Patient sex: F
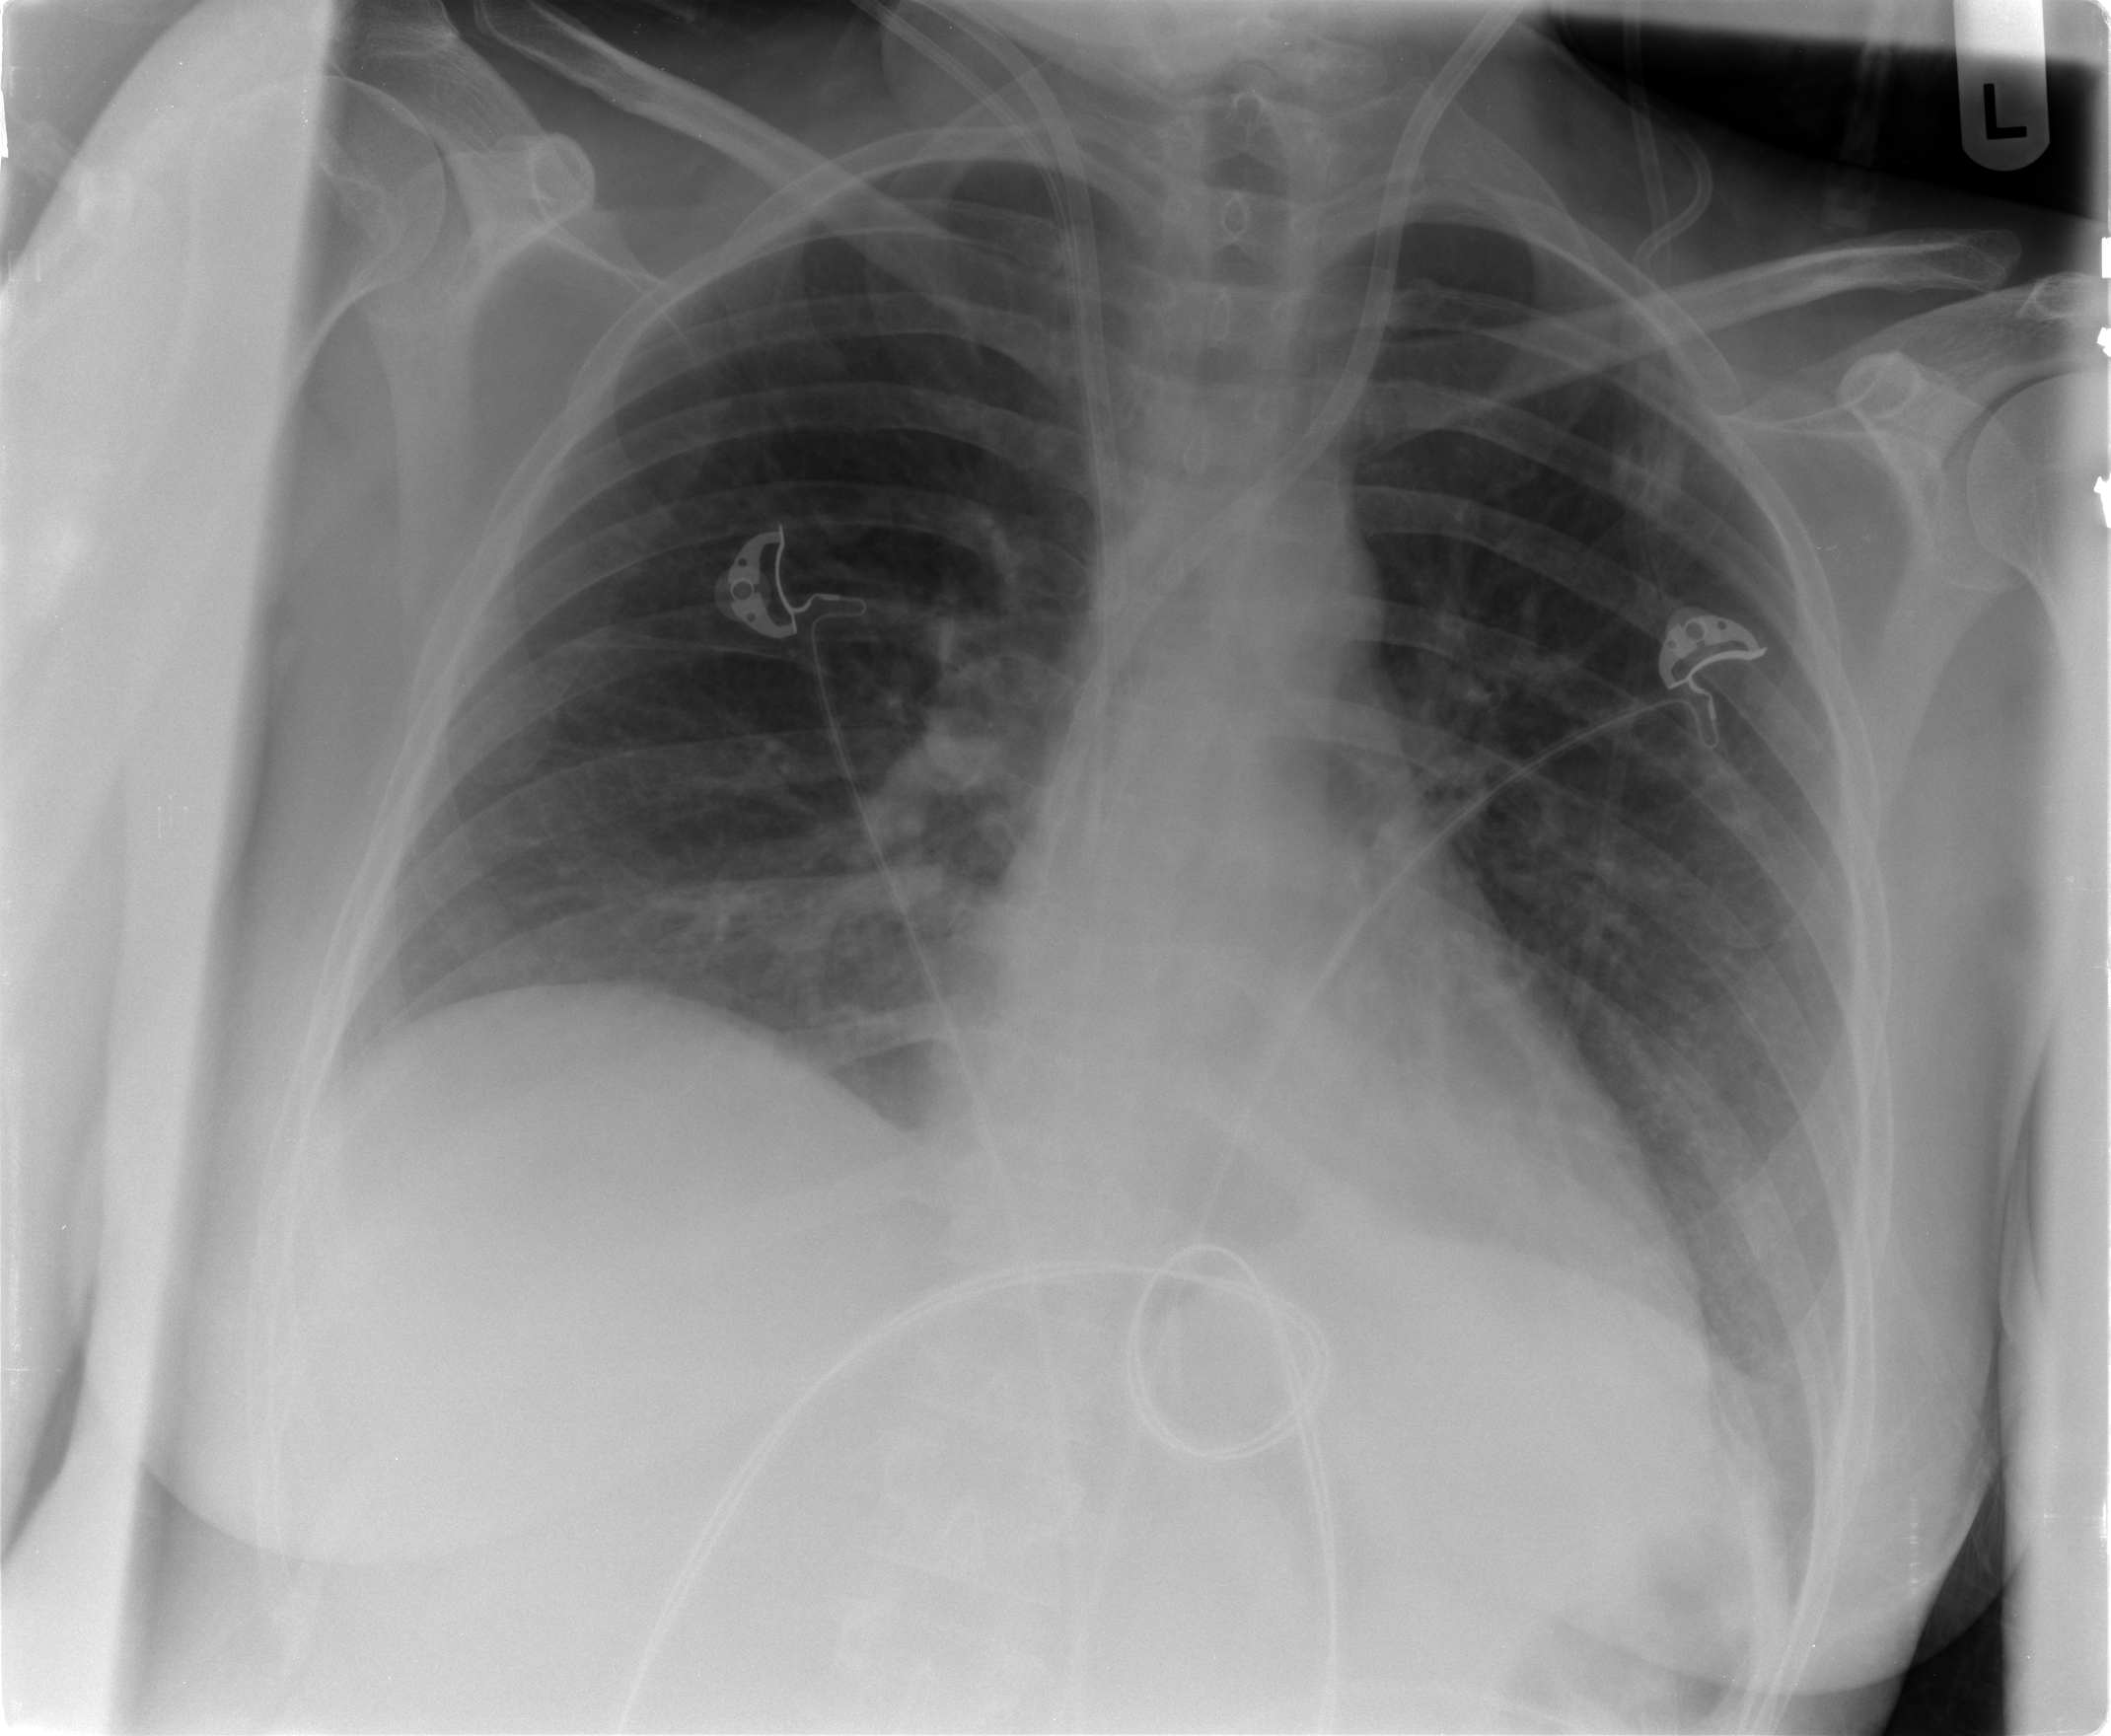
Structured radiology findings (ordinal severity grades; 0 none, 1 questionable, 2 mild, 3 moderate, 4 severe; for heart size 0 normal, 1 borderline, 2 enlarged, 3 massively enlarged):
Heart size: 1
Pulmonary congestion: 0
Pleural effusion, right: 0
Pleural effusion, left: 0
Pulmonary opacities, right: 0
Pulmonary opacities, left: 0
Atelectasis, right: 1
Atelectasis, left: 0